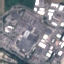
Land use / land cover: Industrial